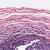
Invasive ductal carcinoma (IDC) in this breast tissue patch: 0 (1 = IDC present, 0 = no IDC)